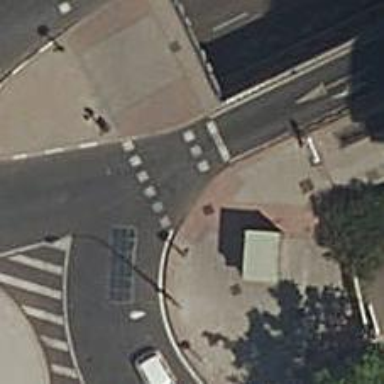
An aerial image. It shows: Kerb barrier.